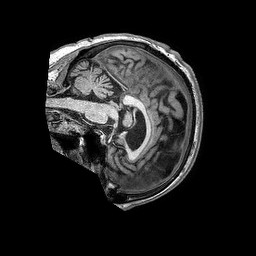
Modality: T1w
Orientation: sagittal
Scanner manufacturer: philips
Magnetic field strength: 3 T
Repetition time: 0.006612 s
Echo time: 0.002968 s